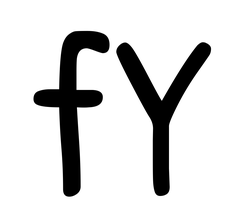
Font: PatrickHand-Regular